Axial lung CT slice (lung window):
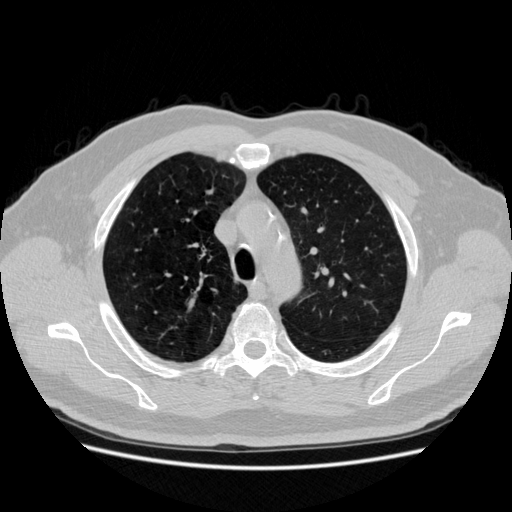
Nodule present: no